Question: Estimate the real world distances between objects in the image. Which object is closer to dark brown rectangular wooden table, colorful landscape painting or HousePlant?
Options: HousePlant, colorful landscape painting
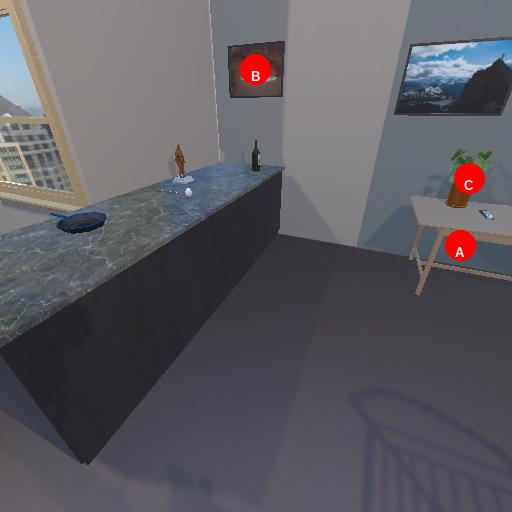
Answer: HousePlant